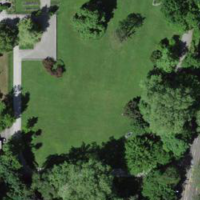
EUNIS habitat code: 53
Species observed at this site:
Corvus corone
Cyanistes caeruleus
Fagus sylvatica
Anas platyrhynchos
Parus major
Fringilla coelebs
Cotinus coggygria
Turdus merula